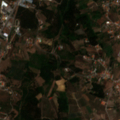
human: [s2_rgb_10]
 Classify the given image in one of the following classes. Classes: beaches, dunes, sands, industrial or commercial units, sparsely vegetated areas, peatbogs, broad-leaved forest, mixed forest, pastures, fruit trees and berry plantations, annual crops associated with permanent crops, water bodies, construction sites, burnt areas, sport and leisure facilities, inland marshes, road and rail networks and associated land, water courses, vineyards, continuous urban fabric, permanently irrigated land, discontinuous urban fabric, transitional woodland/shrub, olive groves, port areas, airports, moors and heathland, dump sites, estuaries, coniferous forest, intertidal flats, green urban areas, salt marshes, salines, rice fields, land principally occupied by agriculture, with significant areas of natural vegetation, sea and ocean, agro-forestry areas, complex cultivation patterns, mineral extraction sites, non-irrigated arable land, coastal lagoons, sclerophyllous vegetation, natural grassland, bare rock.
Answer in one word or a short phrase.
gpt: discontinuous urban fabric, complex cultivation patterns, land principally occupied by agriculture, with significant areas of natural vegetation, coniferous forest